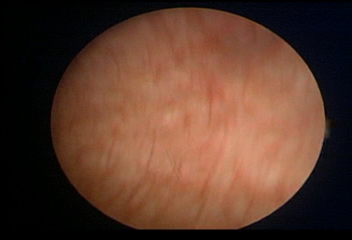
Modality: WLC
Class: Normal mucosa
Bladder cancer association: No